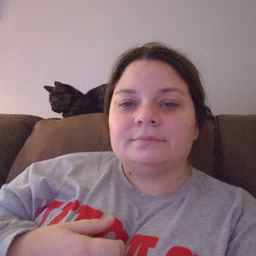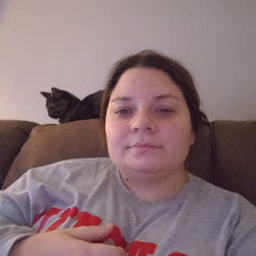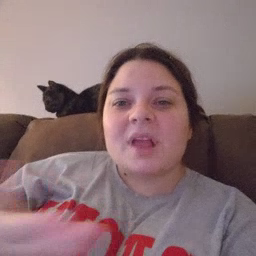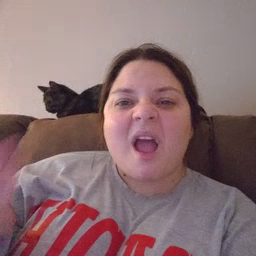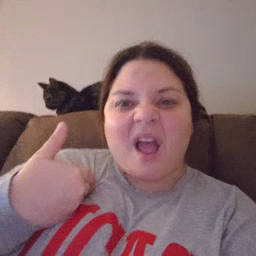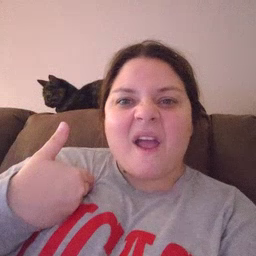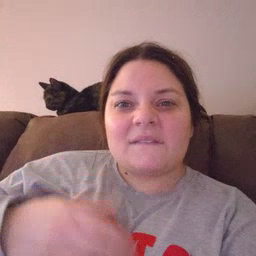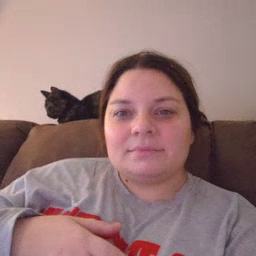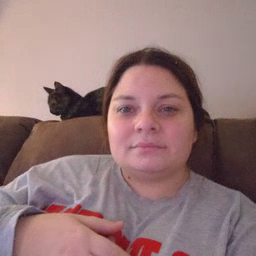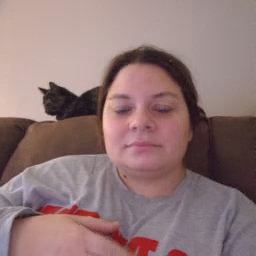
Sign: have